Field crop: tomato
Growth stage: 1
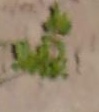
Species: portulaca